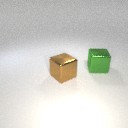
large green metal cube behind large brown metal cube